Field crop: maize
Growth stage: 2
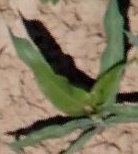
Species: maize